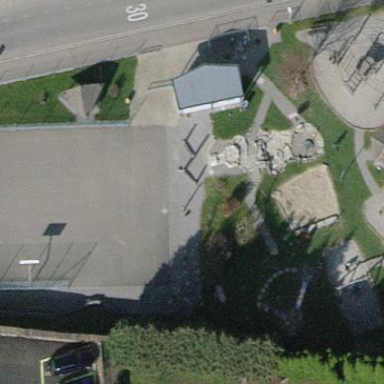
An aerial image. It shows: Playground area for leisure land.